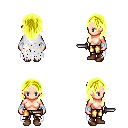
a pixel art fantasy rpg character, female body template, human, light skin, white tattered cape, gold greaves, gold long hairstyle, white cloth bandages, brown shoes, dagger, four views (front, back, left, right), 2x2 character sprite sheet, small pixel art, hard edges, no anti-aliasing